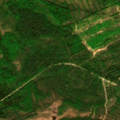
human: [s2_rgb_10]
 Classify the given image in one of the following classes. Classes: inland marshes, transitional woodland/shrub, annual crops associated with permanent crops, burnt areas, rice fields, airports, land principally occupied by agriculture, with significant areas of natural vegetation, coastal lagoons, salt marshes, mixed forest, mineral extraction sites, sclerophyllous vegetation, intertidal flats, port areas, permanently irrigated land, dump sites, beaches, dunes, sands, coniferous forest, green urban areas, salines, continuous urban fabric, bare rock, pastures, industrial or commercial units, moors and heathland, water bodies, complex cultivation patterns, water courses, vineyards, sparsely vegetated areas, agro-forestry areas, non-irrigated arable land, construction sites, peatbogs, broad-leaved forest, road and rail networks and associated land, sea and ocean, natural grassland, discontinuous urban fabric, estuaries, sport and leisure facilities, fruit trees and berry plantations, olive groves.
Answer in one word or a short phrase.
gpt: coniferous forest, mixed forest